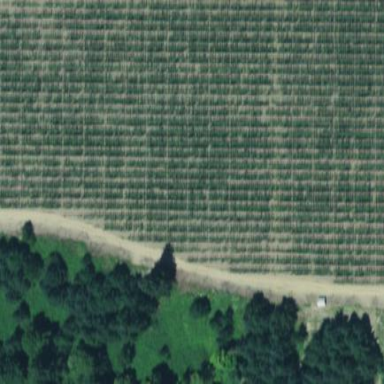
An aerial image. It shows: Orchard.